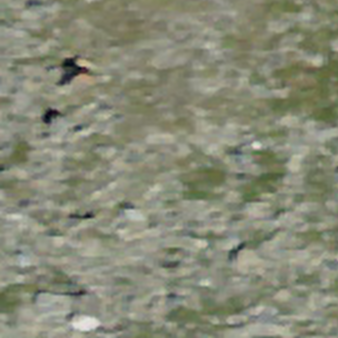
Label: other